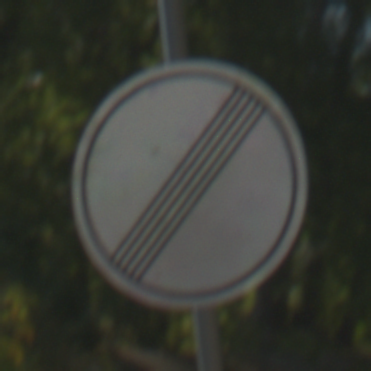
Verkehrszeichen: EndeSaemtlicherBegrenzungen
Umgebung: Outdoor, Nature
Tageszeit: MorningAfternoon
Wetter: PartlyCloudy
Licht: Natural
Jahreszeit: NotSpecified
Kontrast: HighContrast